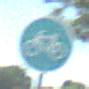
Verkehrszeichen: Radweg
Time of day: Midday
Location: Outdoor (Nature)
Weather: Clear
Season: NotSpecified
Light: Natural